Chest X-ray. View position: PA
Patient age: 51
Patient sex: F
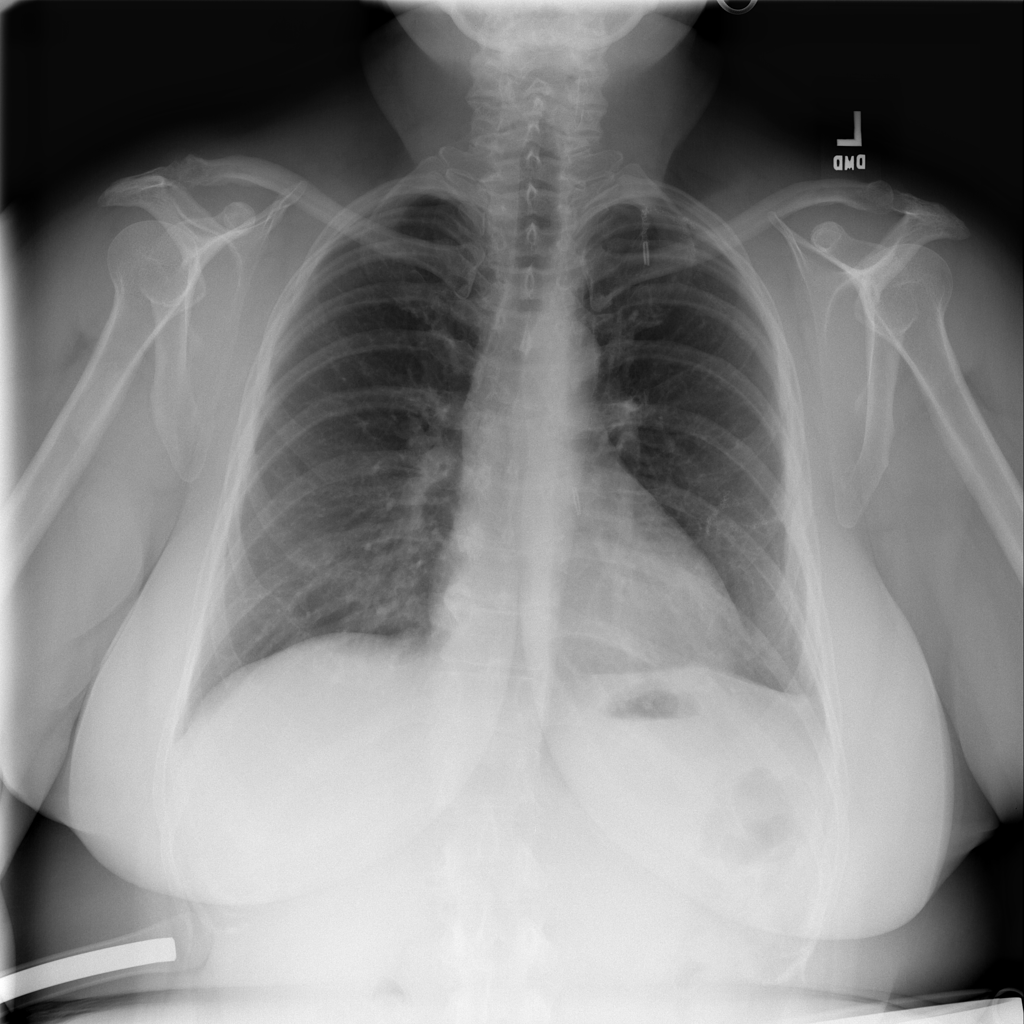
Finding: Pneumothorax